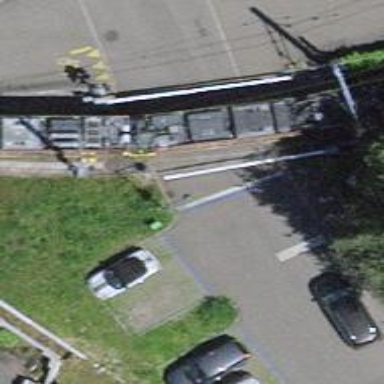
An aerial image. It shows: Level crossing along the railway with both lights and saltires. The crossing is fully equipped with barriers.